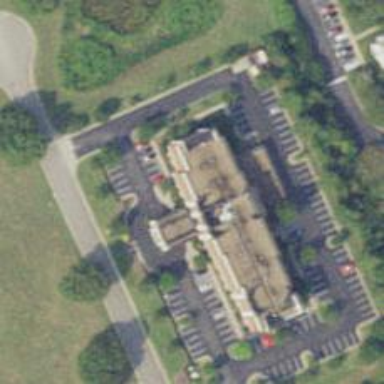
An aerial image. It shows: Hotel building.